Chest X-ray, PA view. Patient: 56 years old, sex M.
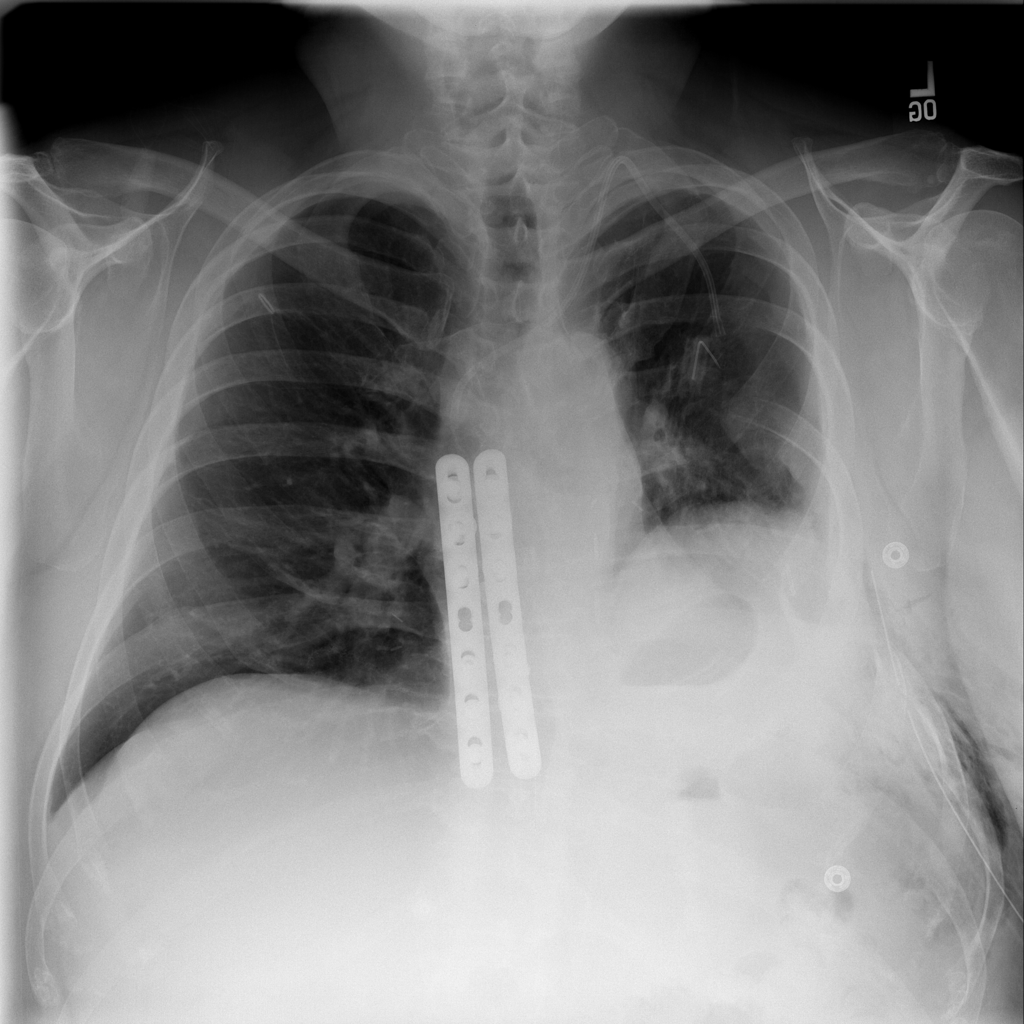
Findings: No Finding